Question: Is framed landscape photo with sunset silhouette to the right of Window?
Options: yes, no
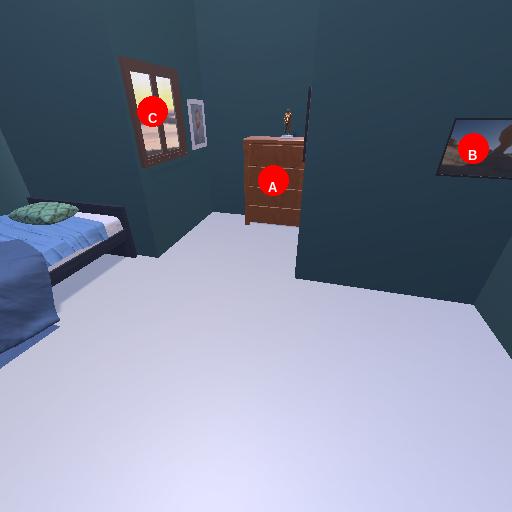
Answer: yes